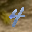
Label: 4